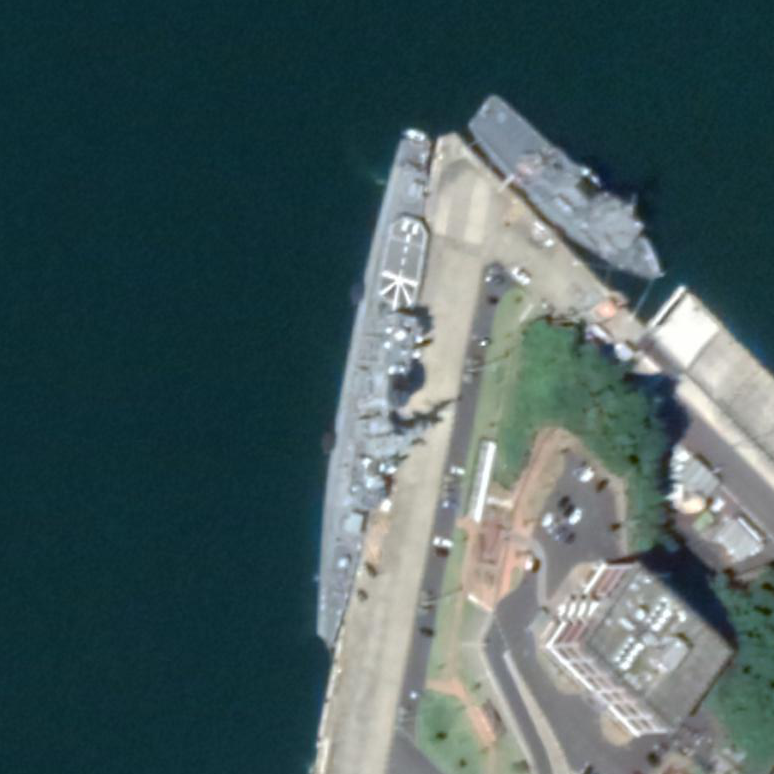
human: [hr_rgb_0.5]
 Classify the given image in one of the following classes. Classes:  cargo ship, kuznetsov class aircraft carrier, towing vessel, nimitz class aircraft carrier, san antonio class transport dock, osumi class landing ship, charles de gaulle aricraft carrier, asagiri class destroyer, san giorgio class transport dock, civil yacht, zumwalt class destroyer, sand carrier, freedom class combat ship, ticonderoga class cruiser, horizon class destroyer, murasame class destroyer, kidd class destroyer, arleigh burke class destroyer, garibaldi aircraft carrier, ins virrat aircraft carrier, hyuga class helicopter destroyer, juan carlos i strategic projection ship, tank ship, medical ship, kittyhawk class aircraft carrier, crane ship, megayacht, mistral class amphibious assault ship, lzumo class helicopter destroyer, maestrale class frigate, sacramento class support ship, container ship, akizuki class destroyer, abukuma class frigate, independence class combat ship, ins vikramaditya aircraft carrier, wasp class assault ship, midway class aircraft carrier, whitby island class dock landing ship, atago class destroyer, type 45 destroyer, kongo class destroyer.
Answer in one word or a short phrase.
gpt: Abukuma class frigate